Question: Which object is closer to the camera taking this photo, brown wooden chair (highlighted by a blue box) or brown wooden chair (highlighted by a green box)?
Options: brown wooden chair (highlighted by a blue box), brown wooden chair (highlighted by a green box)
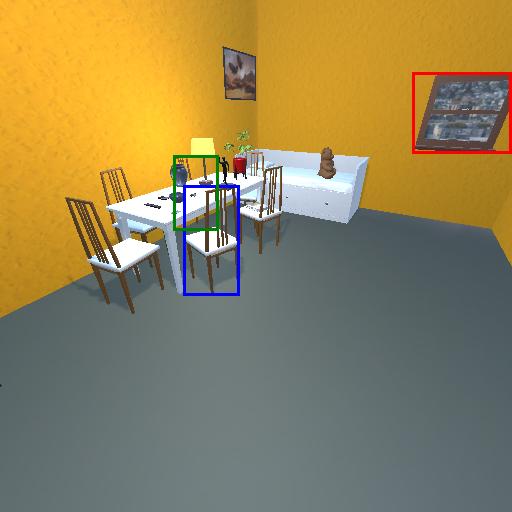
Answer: brown wooden chair (highlighted by a blue box)